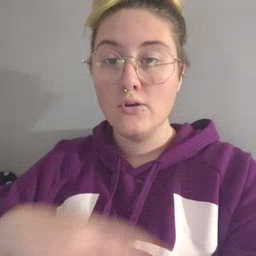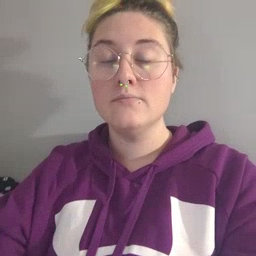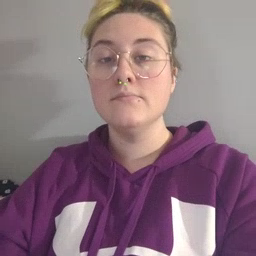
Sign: backyard